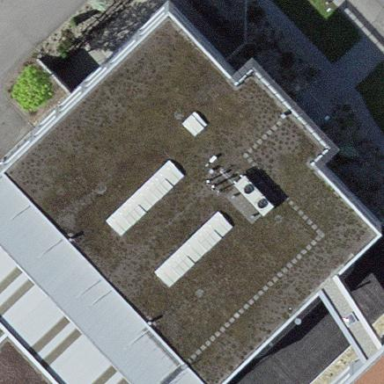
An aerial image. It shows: School building.